Question: I want to embrace my website with images on both sides like this (this shows the users browser window):

(pardon the gimp skills...)
I want the main content to get smaller with smaller window size.
Anyway, so far I've <URL>:
HTML:
'''
<div id="everything" class="container">
<div id="left" class="container side-image-left"></div>
<div class="container main ">
... header logo etc ...
<div class="container content">
...
</div>
... footer etc ...
</div>
<div id="right" class="container side-image-right"></div>
</div>
'''
CSS:
'''
#everything {
/*
this was my temporary try for the red divs in my image,
just a static, nonadjusting background with width 1366px.
background-image: url('../images/bg_everything.png');
background-repeat:repeat-y;*/
padding: 0;
overflow: hidden;
position: relative;
max-width: 1366px;
}
.side-image-left, .side-image-right {
position: absolute;
top: 100px;
width: 125px;
height: 100px;
}
.side-image-right {
right: 0;
}
.main {
position: relative;
max-width: 1116px;
padding: 0;
z-index: 100;
}
'''
The problems with it:
- The divs on the side stick to the content, but as soon as the browser window gets too small, they to the browser window instead- I have a second "content" .container in the "main" .container, which, when resizing, makes small "jumps". The main container background should never be shown, but during these "jumps" there's some empty space on both sides. Better to view on <URL>.
So, how can I get the desired behaviour as shown in the picture?
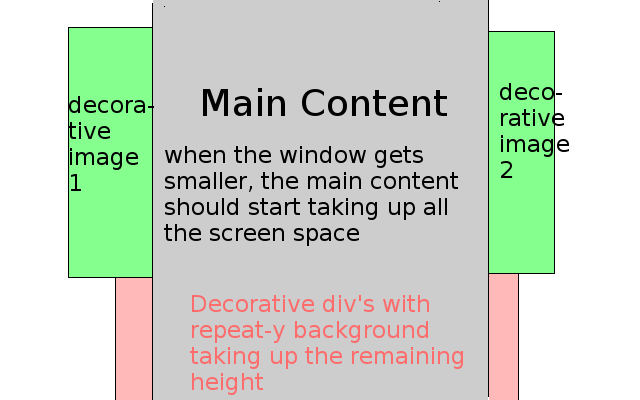
Answer: I finally solved this by doing this:
HTML
'''
<div id="bgfix">
<div id="main">
<div id="leftbg"></div>
<div id="rightbg"></div>
</div>
</div>
'''
CSS
'''
html, body {
height: 100%;
}
#bgfix {
min-width: /* main width (1116px in this case) */;
height: 100%;
overflow-x: hidden;
background-image: /* main background url */;
background-position: center;
background-repeat: repeat-y;
}
#main {
width: 1116px;
position: relative;
margin: 0 auto;
}
#leftbg {
position: absolute;
width: /* image width */;
background-image: /* image url */;
left: /* -(image width) */;
}
#rightbg {
/* same as leftbg */
right: /* -(image width) */; /* except use right instead of left */
}
'''